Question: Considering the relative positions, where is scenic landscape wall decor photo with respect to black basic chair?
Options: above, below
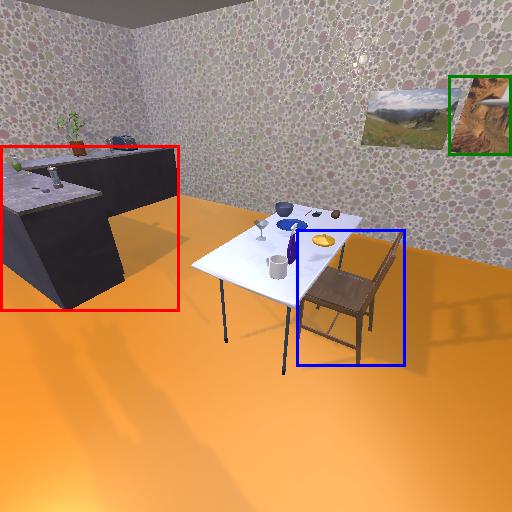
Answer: above